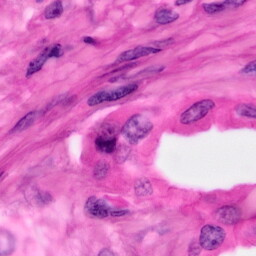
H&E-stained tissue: Pancreatic